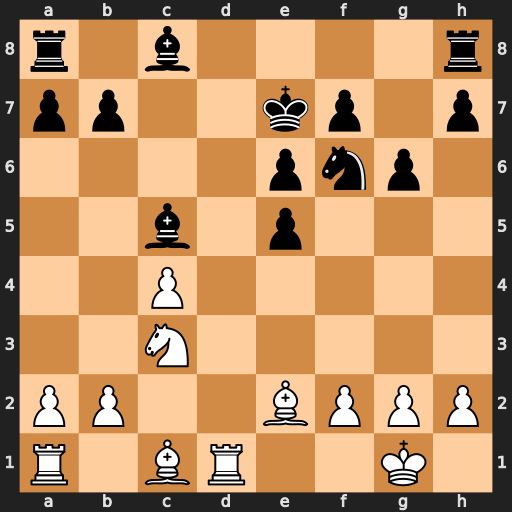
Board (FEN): r1b4r/pp2kp1p/4pnp1/2b1p3/2P5/2N5/PP2BPPP/R1BR2K1
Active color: w
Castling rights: -
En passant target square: -
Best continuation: Bg5 h6 Bxf6+ Kxf6 Ne4+ Ke7 Nxc5